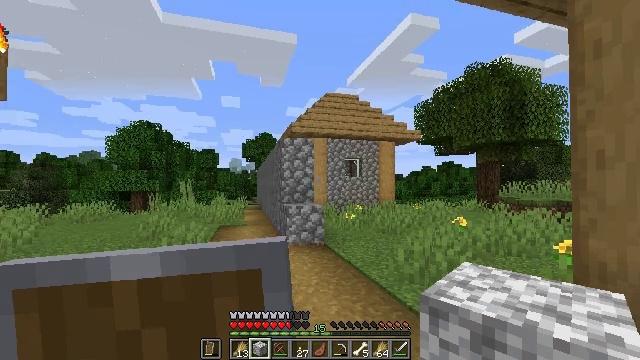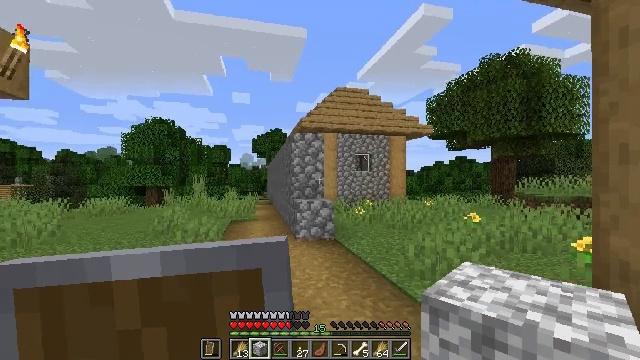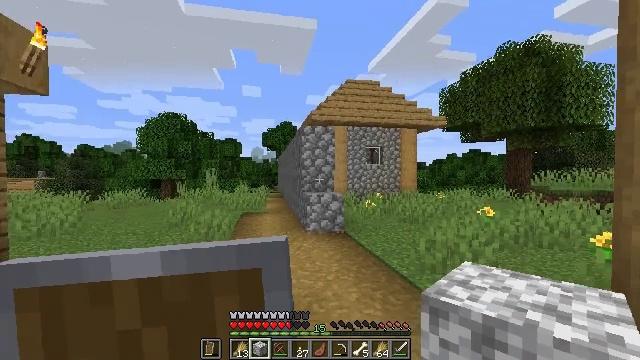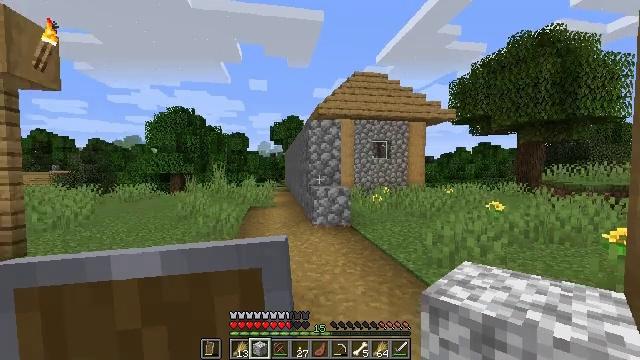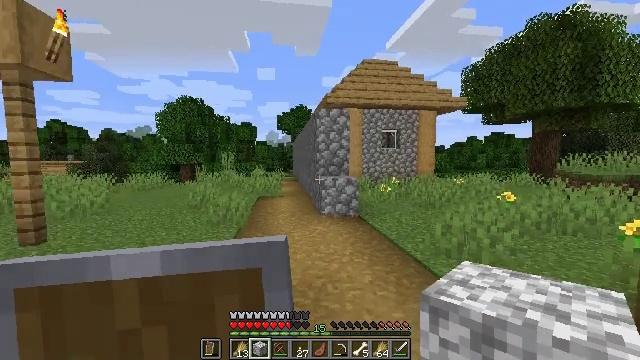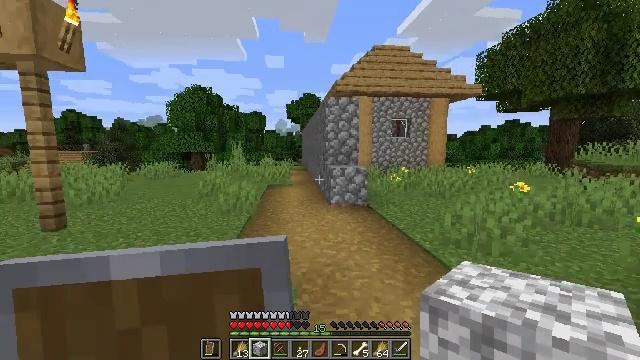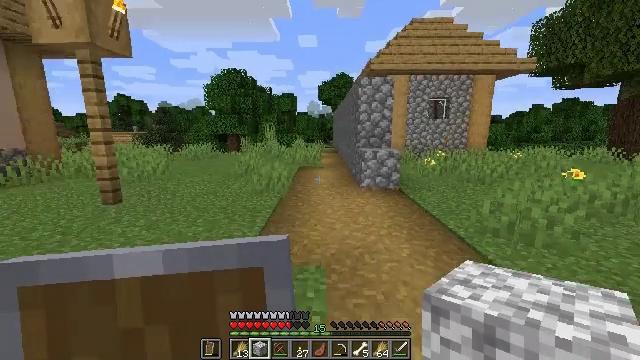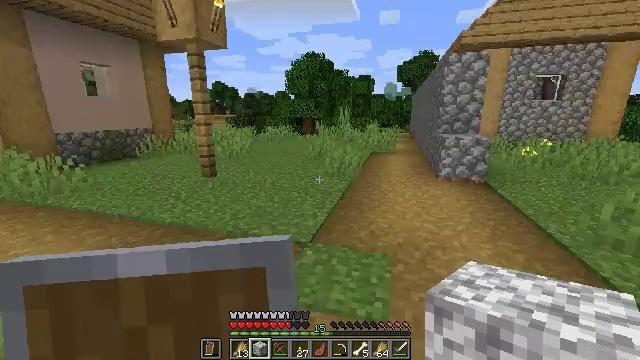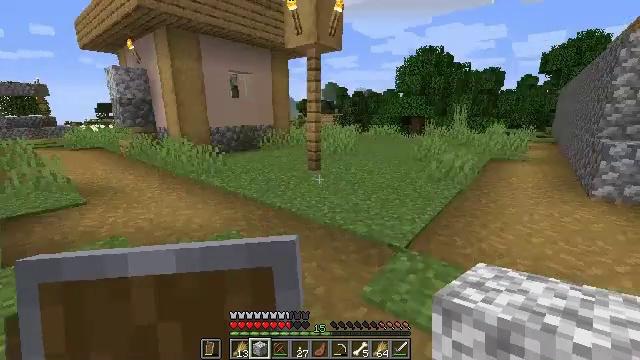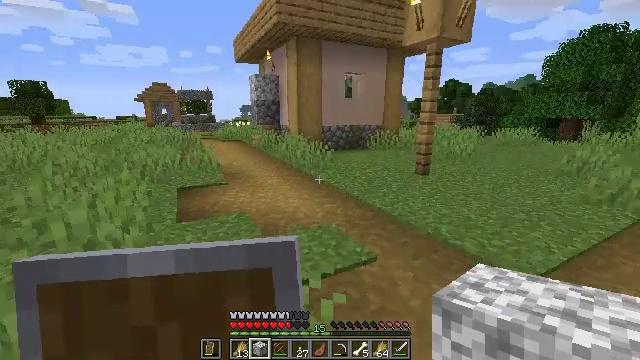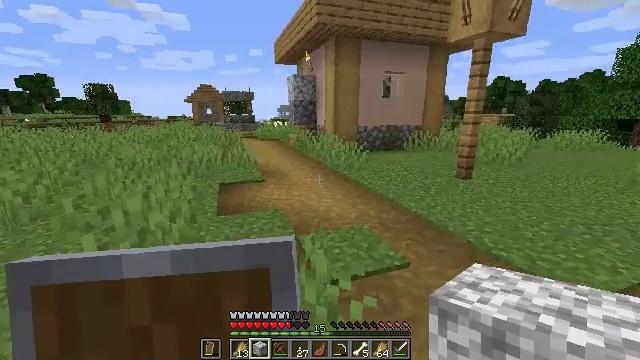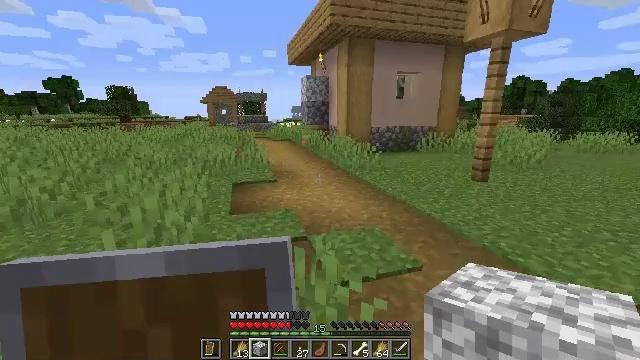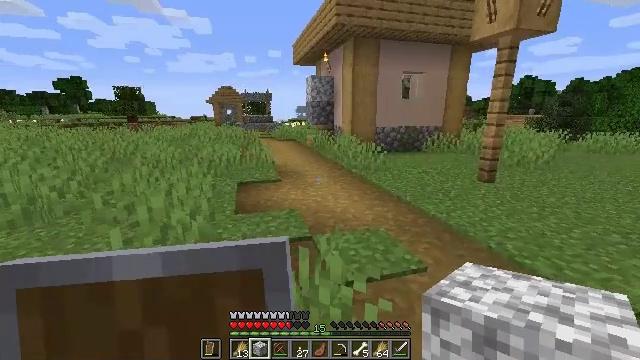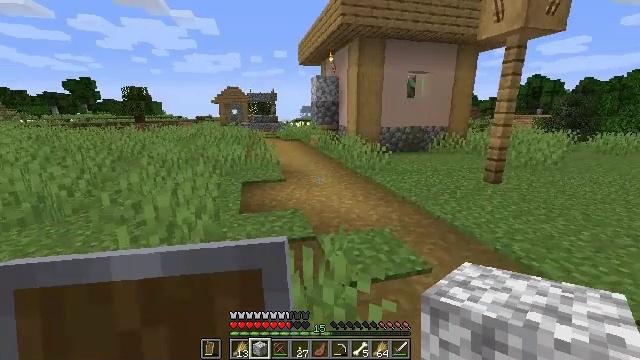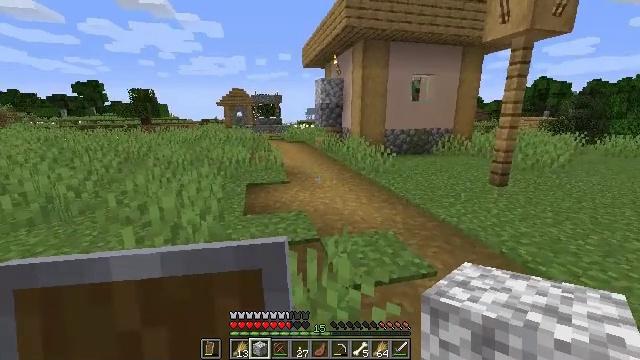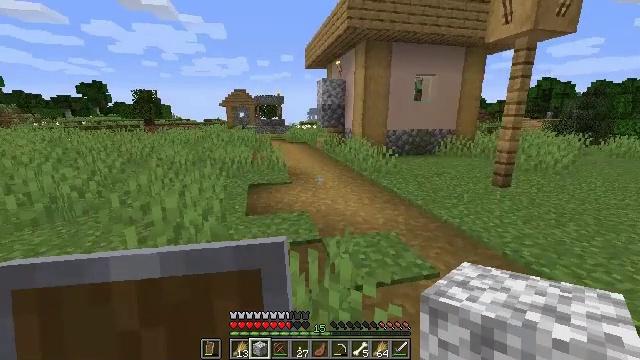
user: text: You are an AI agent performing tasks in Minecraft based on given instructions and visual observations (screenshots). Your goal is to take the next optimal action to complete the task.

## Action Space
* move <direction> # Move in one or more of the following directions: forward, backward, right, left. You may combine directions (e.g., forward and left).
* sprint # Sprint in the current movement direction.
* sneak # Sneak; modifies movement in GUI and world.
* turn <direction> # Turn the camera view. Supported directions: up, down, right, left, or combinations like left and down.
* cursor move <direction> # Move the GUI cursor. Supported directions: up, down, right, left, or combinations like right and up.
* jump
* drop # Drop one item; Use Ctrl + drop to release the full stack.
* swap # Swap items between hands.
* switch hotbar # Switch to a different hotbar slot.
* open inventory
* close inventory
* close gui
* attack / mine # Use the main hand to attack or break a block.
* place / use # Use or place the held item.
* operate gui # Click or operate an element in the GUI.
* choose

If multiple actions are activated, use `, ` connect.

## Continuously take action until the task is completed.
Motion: motion action
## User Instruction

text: Attack the bell to remove it.
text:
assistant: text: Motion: turn left and down
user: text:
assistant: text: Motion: turn left and down
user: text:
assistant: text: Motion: turn left and down
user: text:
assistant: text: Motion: turn left and down
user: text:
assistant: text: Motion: turn left and down
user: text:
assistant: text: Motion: turn left and down
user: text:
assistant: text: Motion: turn left and down
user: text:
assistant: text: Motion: turn left
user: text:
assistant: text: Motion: turn left
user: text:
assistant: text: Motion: turn left
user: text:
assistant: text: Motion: turn left
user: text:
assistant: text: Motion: turn left
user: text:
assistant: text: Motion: turn left
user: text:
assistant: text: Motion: no_op
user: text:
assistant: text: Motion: no_op
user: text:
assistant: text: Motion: no_op
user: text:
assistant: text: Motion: no_op
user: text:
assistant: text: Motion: no_op
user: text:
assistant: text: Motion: no_op
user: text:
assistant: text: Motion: no_op
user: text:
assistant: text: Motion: no_op
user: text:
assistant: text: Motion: no_op
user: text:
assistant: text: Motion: no_op
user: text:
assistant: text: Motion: no_op
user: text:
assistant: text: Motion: no_op
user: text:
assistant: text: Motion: turn right
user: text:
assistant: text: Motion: no_op
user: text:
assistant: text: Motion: no_op
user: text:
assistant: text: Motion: no_op
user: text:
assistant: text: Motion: no_op